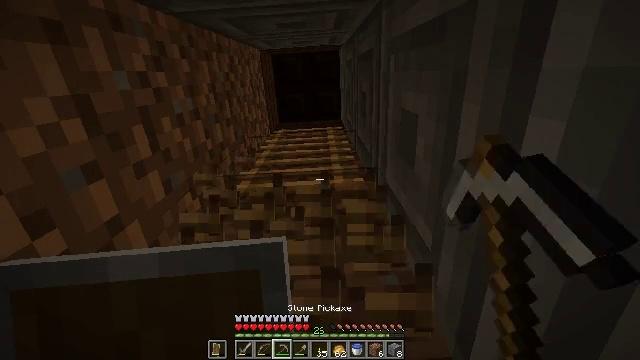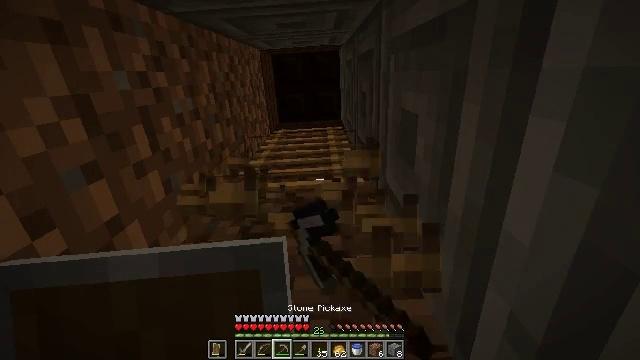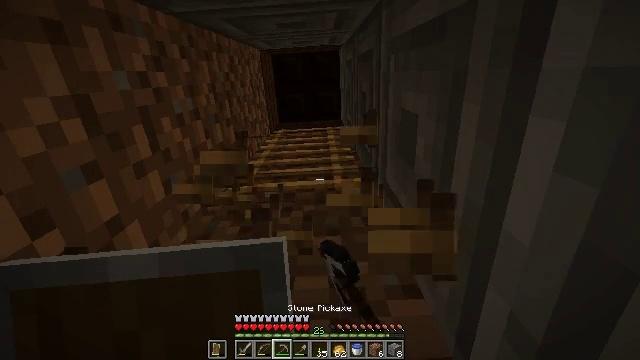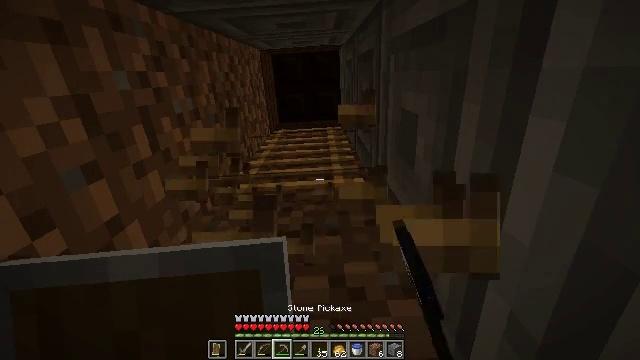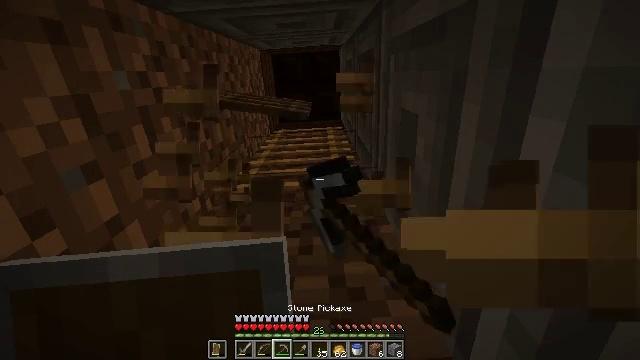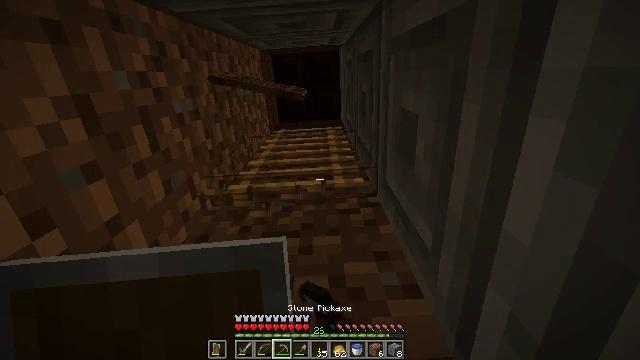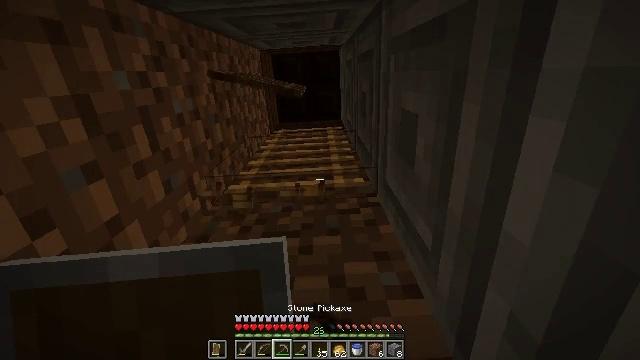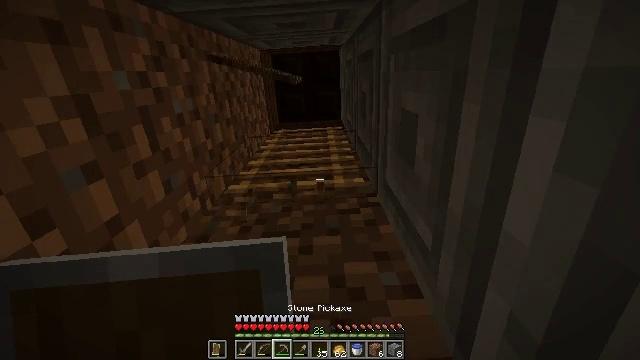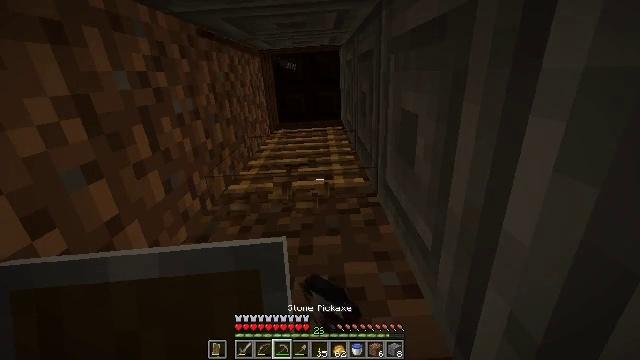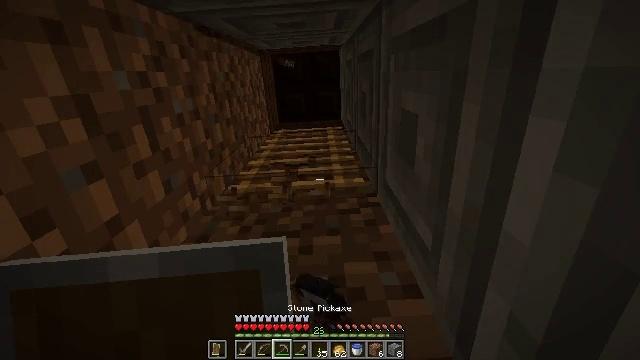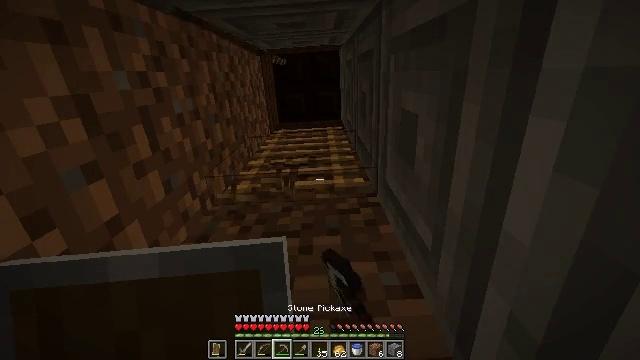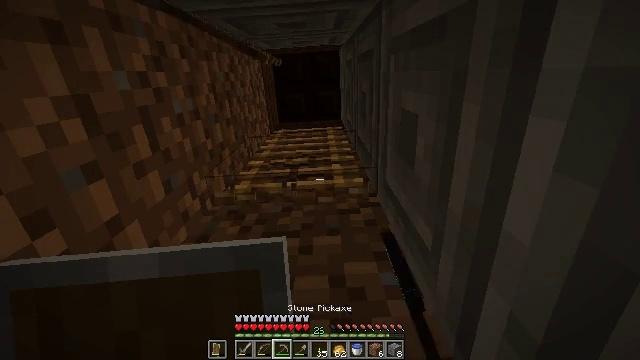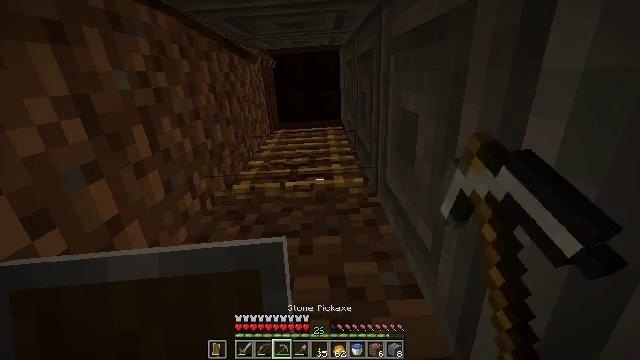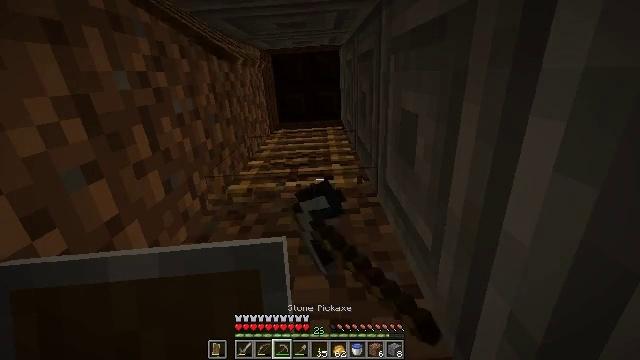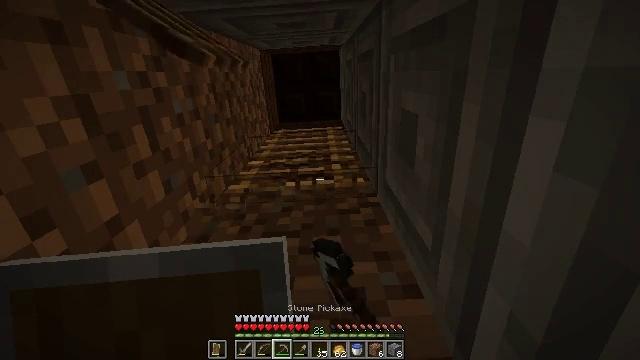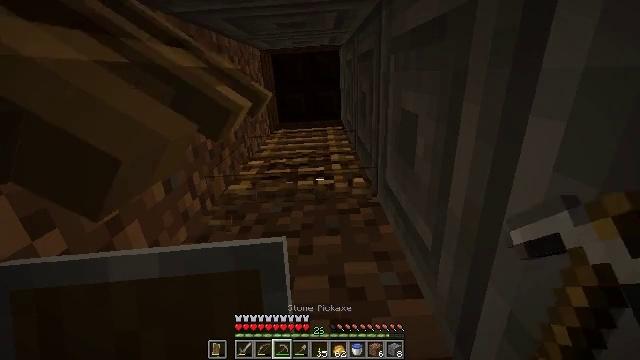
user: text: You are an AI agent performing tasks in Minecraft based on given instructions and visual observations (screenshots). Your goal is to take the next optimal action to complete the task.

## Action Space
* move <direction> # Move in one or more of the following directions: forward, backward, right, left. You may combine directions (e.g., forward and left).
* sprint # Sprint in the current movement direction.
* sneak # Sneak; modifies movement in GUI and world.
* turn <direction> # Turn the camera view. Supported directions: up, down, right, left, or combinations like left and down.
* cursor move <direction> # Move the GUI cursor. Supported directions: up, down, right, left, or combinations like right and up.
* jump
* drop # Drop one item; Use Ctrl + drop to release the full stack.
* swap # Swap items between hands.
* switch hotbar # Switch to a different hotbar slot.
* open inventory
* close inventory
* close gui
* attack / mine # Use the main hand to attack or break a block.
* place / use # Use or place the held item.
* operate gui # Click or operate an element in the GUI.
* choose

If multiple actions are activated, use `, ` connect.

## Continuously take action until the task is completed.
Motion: motion action
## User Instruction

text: Mine the ladder from the wall.
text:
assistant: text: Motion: attack / mine
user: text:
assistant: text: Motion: attack / mine
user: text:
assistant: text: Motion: attack / mine
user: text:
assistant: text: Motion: attack / mine
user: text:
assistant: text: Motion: attack / mine
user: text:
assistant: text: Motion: attack / mine
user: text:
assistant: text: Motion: attack / mine
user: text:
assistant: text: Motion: attack / mine
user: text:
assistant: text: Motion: attack / mine
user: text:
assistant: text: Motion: attack / mine
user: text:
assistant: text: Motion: attack / mine
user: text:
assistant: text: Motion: attack / mine
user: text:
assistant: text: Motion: attack / mine
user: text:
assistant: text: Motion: attack / mine
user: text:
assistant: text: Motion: attack / mine
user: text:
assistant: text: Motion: attack / mine
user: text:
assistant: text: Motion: attack / mine
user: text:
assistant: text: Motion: turn up, attack / mine
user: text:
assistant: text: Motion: turn up, attack / mine
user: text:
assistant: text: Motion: attack / mine
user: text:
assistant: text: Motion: attack / mine
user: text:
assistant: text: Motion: attack / mine
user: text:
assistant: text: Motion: turn up, attack / mine
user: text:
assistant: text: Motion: turn up, attack / mine
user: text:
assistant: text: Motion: turn up, attack / mine
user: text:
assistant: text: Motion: attack / mine
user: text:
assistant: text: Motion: attack / mine
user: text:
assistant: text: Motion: attack / mine
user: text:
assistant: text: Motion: attack / mine
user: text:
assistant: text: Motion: attack / mine